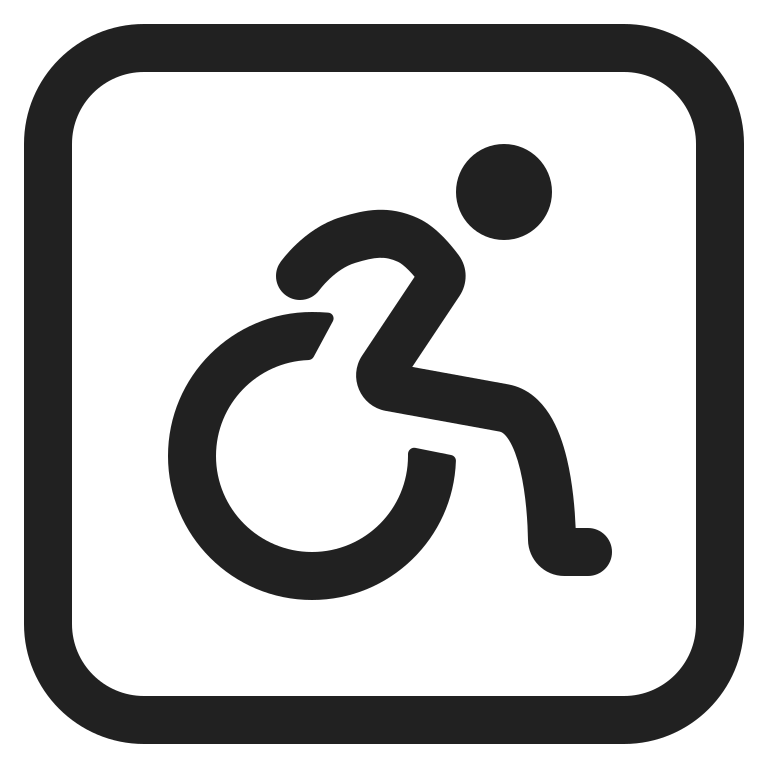
wheelchair symbol high contrast